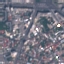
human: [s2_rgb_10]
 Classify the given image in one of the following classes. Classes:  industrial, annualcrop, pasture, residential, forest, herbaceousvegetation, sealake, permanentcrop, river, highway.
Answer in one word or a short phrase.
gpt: Residential